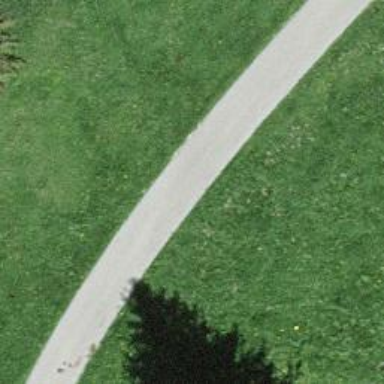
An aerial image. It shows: Well-maintained track road with grade 1 tracktype.